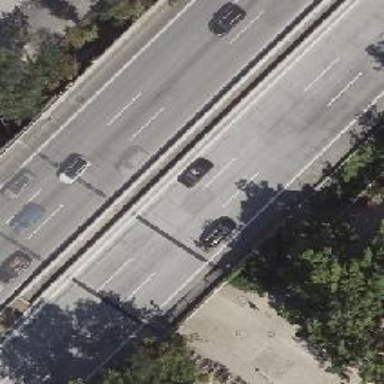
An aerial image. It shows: Bridge over motorway.